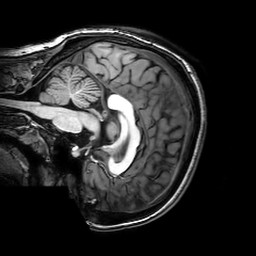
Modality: T1w
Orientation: sagittal
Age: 21
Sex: female
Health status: healthy
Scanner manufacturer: philips
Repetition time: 0.008149 s
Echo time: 0.00373 s